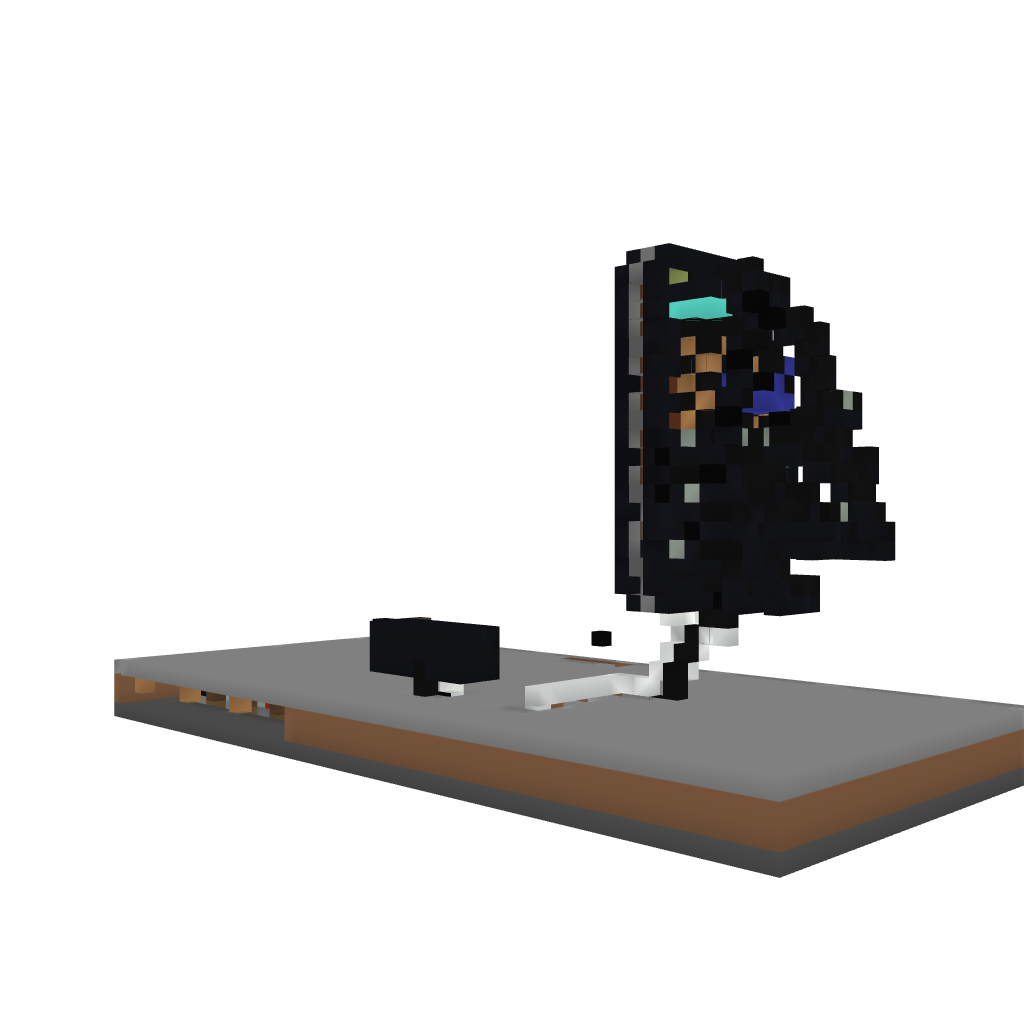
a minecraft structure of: Mphone